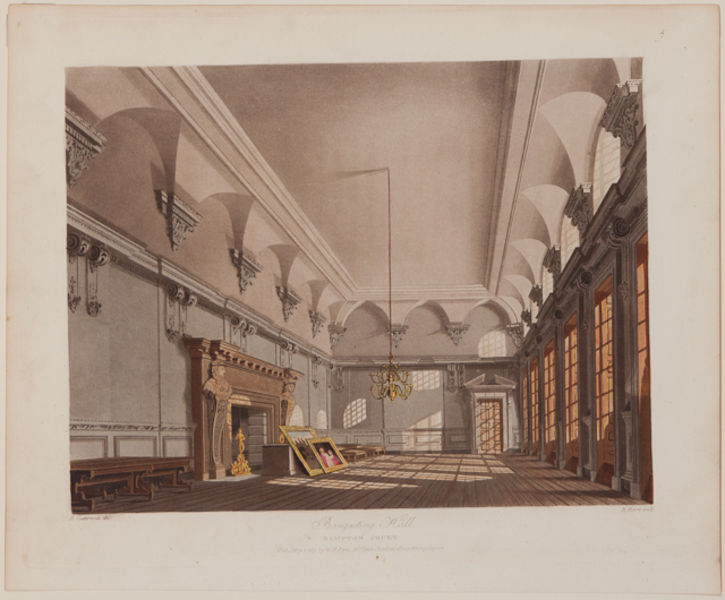
Titel: Hampton Court, Banqueting Hall
Künstler: Richard Gilson Reeve
Standort: Amherst (Massachusetts, USA)
Institution: Mead Art Museum, Amherst College
Schlagwörter: gemälde, fenster, raum, tür, zimmer, kamin, bilder, saal, architecture, blue, chandelier, hall, lamp, palace, white, window, afternoon, bench, empty, gold, painting, room, wall, windows, holzboden, pattern, print, kronleuchter, leuchter, stuck, floor, wände, bänke, wood, house, light, shadow, paintings, writing, sculpture, door, sunlight, fireplace, pediment, walls, ceiling, museum, home, shade, shadows, space, chimney, mantel, ballroom, library, moulding, furniture, inside, schatten#licht, caryatid, cornices, pendentives, unmöbliert, firplace